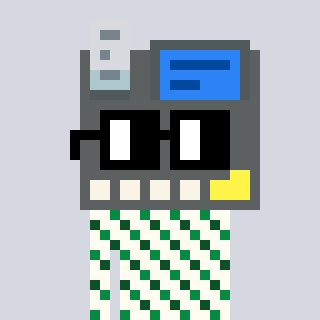
a pixel art character with square black glasses, a cash register-shaped head and a grayscale-colored body on a cool background